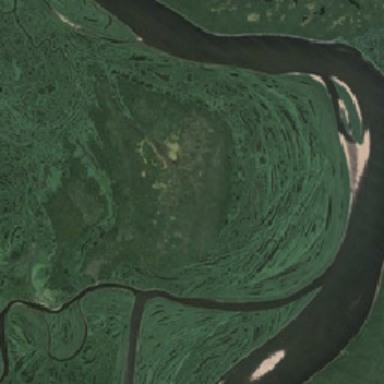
There is a long river on the ground .